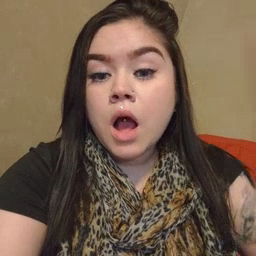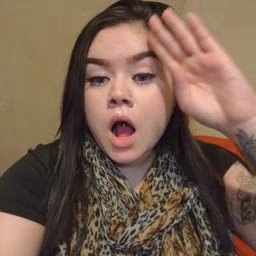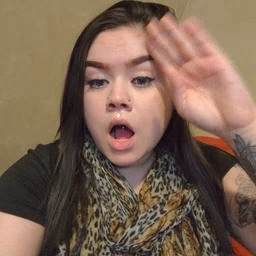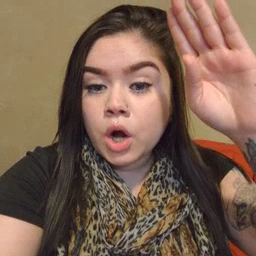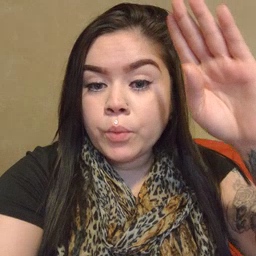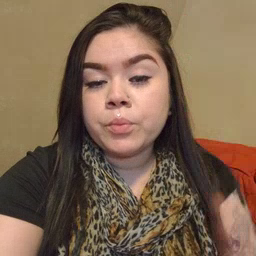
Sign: hello